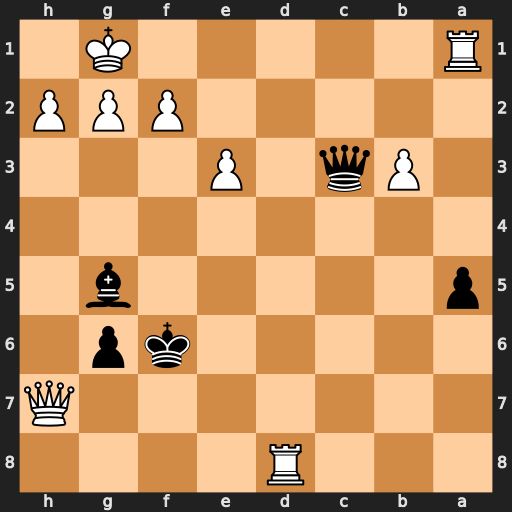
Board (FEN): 3R4/7Q/5kp1/p5b1/8/1Pq1P3/5PPP/R5K1
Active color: b
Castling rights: -
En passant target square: -
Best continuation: Qxa1+ Rd1 Qxd1#